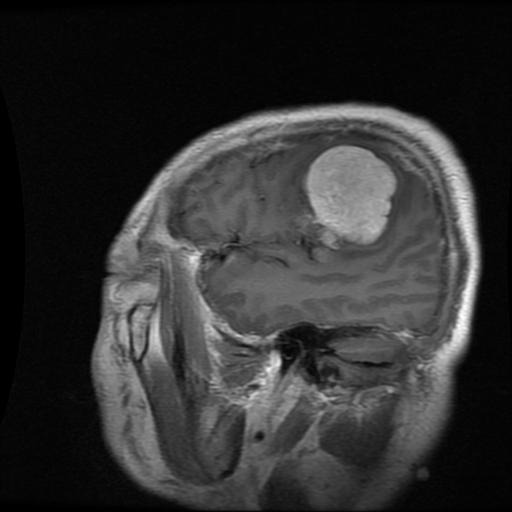
Label: meningioma